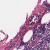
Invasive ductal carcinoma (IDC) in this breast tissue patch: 0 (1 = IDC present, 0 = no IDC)